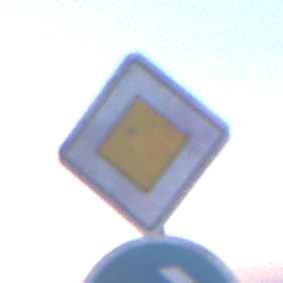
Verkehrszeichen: Vorfahrtsstrasse
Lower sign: VorgeschriebeneFahrtrichtungRechts
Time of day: SunriseSunset
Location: Outdoor (Nature)
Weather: Clear
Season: NotSpecified
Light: Natural